Question: I'm trying to replicate this GCP project, where a couple of developers created a GCP function that could perform Optical Character Recognition on PDFs, extract the text, and then convert the text to an MP3. <URL>
I work in accessibility, so this will be an incredible solution for my users, but I am running into a couple issues.
I created the storage bucket for the PDFs, then went to create the function, <URL>
However, I running into this error when trying to deploy the function:

'''
Function failed on loading user code. Error message: File main.py is expected to contain a function named hello_gcs
Detailed stack trace:
Traceback (most recent call last):
File "/env/local/lib/python3.7/site-packages/google/cloud/functions/worker_v1.py", line 315, in check_or_load_user_function
_function_handler.load_user_function()
File "/env/local/lib/python3.7/site-packages/google/cloud/functions/worker_v1.py", line 193, in load_user_function
self._user_function = getattr(main_module, _ENTRY_POINT)
AttributeError: module 'main' has no attribute 'hello_gcs'
'''
This is probably a really easy fix, but I have't played around with GCP functions all that much. Any suggestions for fixing this would be appreciated. Thank you!
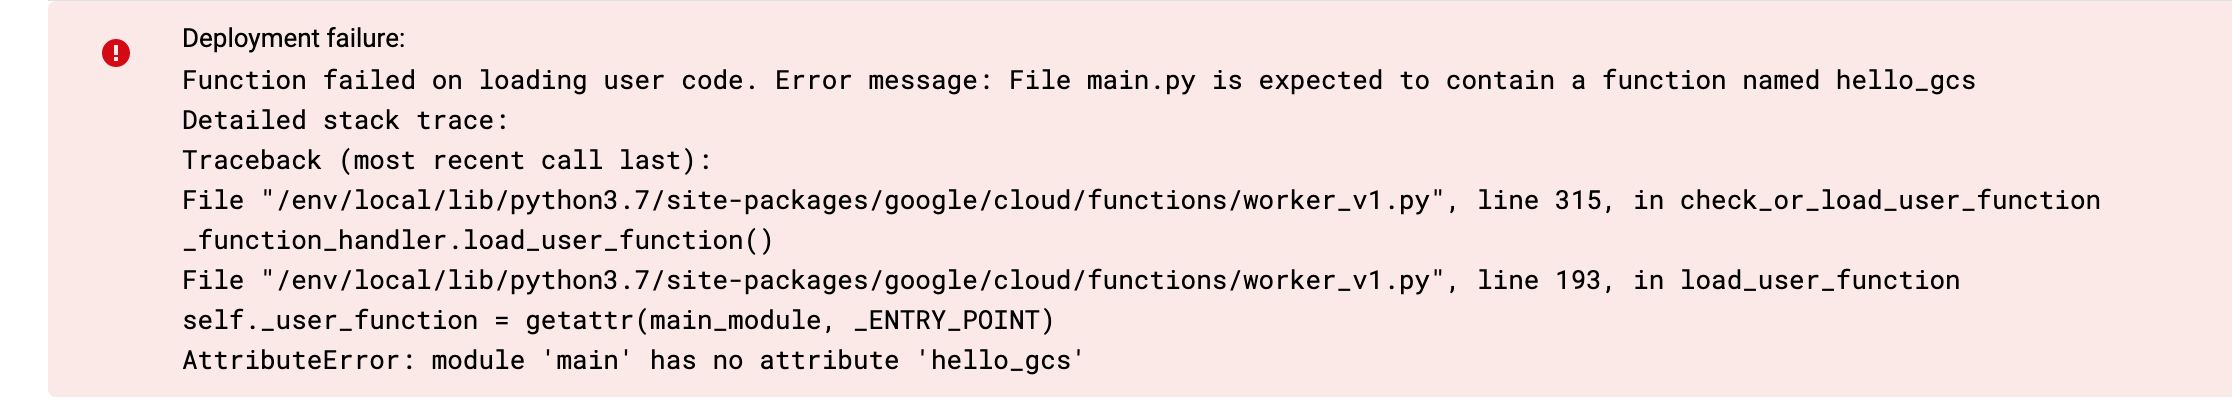
Answer: I think I figured it out! There was an original snippet of code when I first created the function, that I deleted when pasting the developer's code. I pasted the original snippet back in, and now it's deploying just fine! Now to see if I can figure out the rest of the project lol.